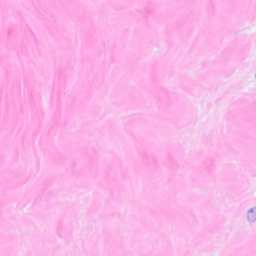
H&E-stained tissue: Breast